Aerial crown-view tile of a tropical tree (Barro Colorado Island, Panama), acquired 20241216:
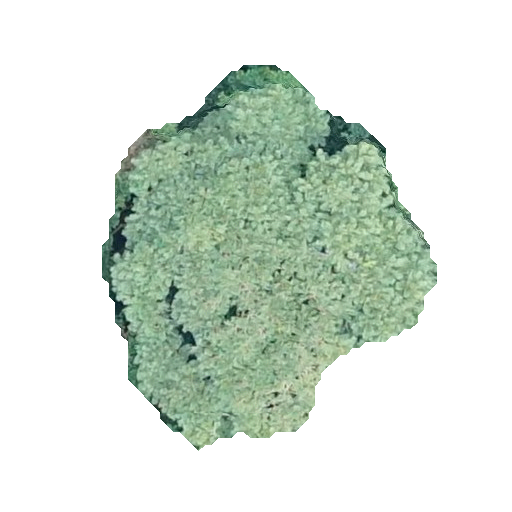
Species: Jacaranda copaia
GBIF accepted scientific name: Jacaranda copaia
Crown area: 123.42 m²